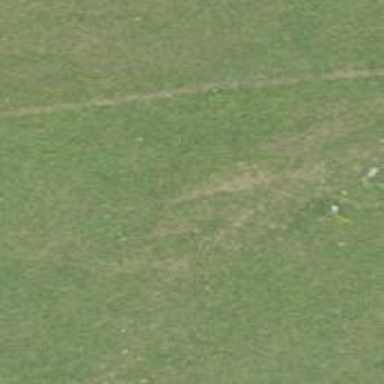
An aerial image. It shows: Grass track with grade5 track type.